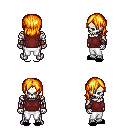
a pixel art fantasy rpg character, male body template, skeleton, maroon sleeveless shirt, white pants, light blonde long bangs hairstyle, leather bracers, black slippers, four views (front, back, left, right), 2x2 character sprite sheet, small pixel art, hard edges, no anti-aliasing